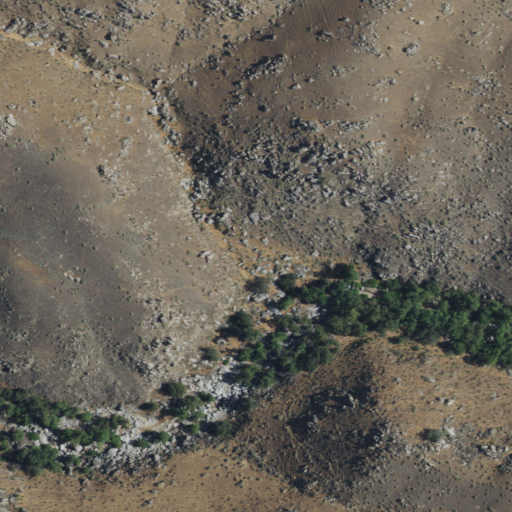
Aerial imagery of valley in California named Long Tom Gulch containing grassland and shrub